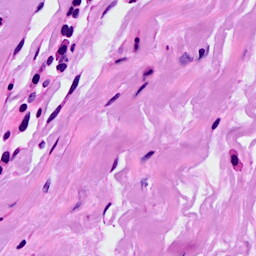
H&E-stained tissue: Breast